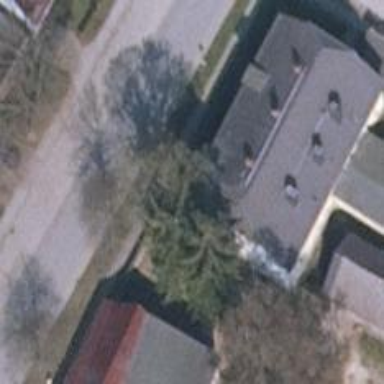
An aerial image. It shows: Kindergarten building.